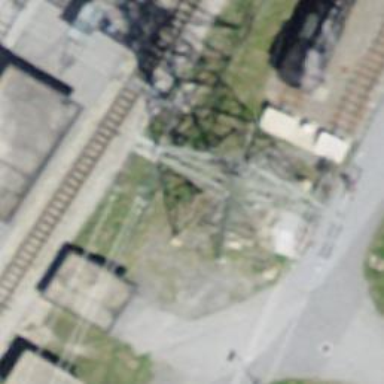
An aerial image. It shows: Lattice structure tower used for power transmission.